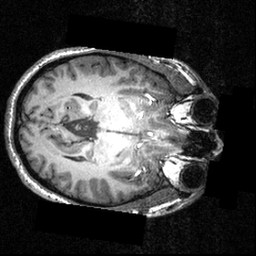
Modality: T1w
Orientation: axial
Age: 22
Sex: male
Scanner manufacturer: siemens
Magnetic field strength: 3.951 T
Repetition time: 1.5 s
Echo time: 0.00335 s